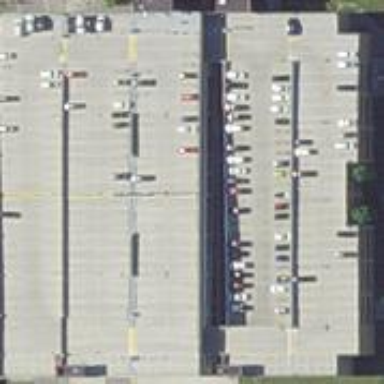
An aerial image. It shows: Building with parking facilities.